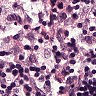
Metastatic tissue present: no